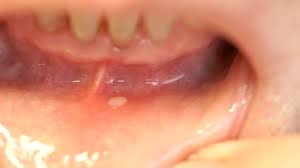
Condition: Mouth Ulcer